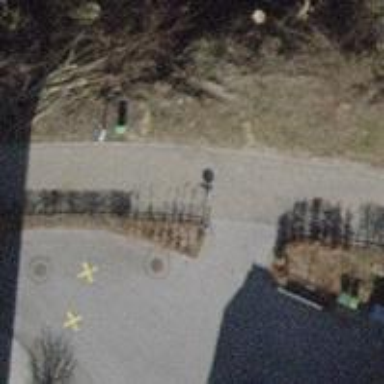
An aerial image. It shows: Double openable cycle barrier.